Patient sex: F
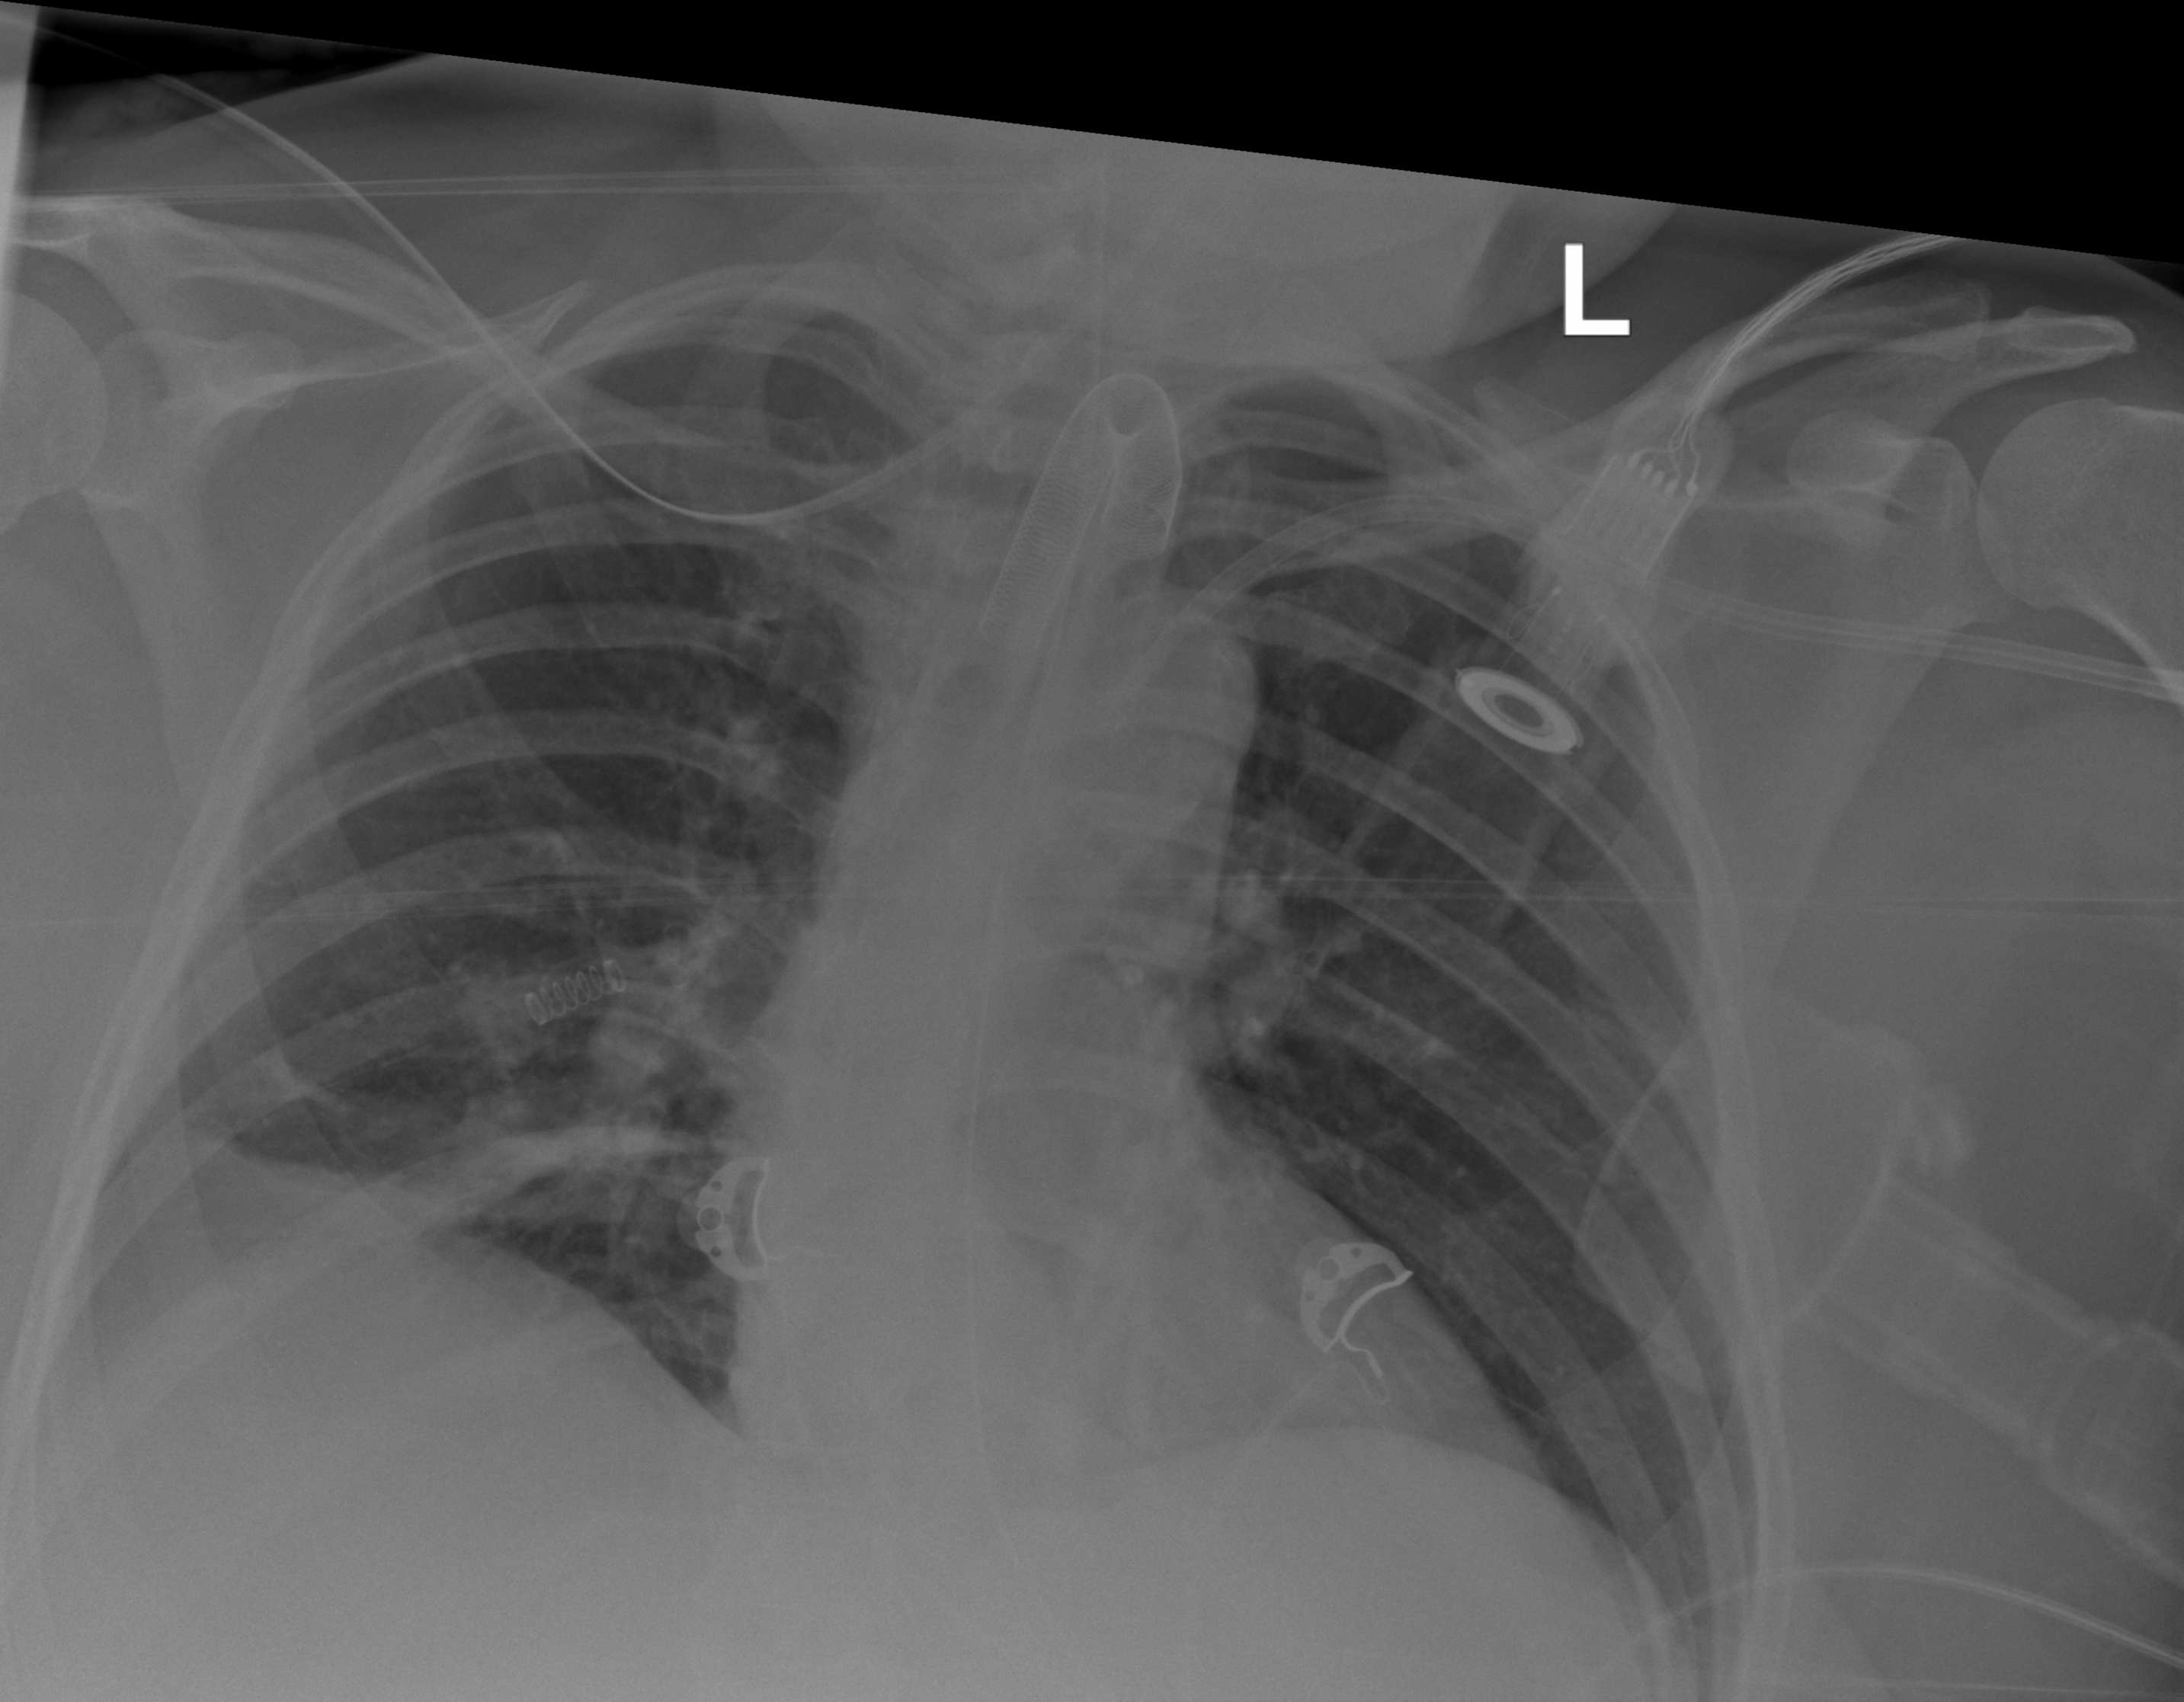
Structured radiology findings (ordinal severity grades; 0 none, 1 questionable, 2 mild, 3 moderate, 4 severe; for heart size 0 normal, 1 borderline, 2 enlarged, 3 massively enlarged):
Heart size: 2
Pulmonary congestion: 0
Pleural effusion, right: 2
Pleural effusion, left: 0
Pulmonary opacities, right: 1
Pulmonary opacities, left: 0
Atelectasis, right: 2
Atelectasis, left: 0